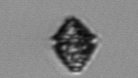
Label: Kryptoperidinium_triquetrum